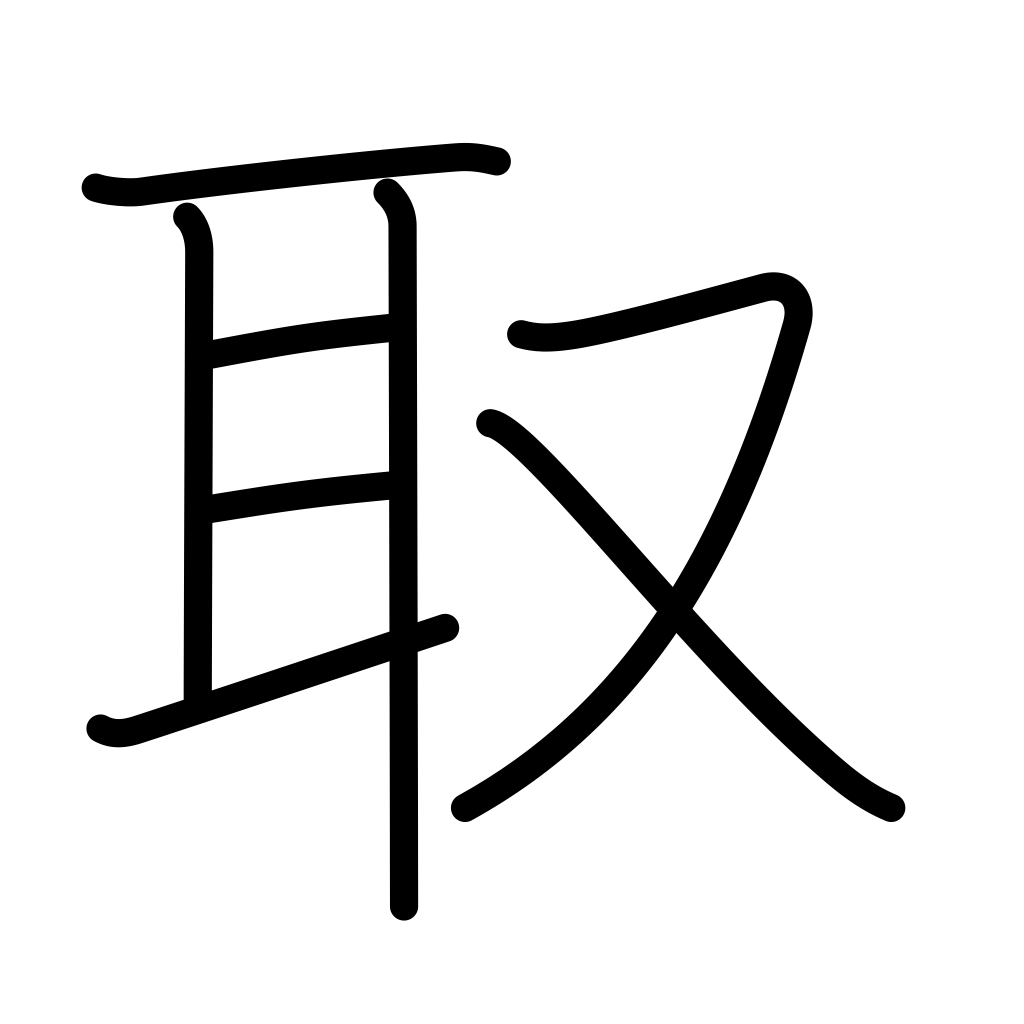
Meaning: take, fetch, take up